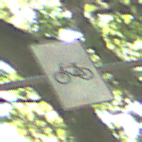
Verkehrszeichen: RadverkehrOhnePfeilsymbol
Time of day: Midday
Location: Outdoor (Nature)
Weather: Clear
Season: NotSpecified
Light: Natural